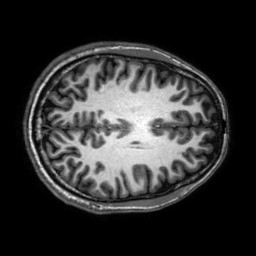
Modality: T1w
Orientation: axial
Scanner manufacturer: philips
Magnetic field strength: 3 T
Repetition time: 0.0096 s
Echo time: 0.0046 s